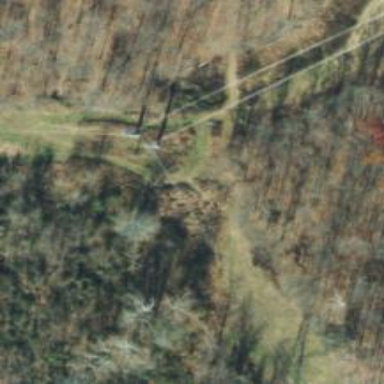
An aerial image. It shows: Power tower.